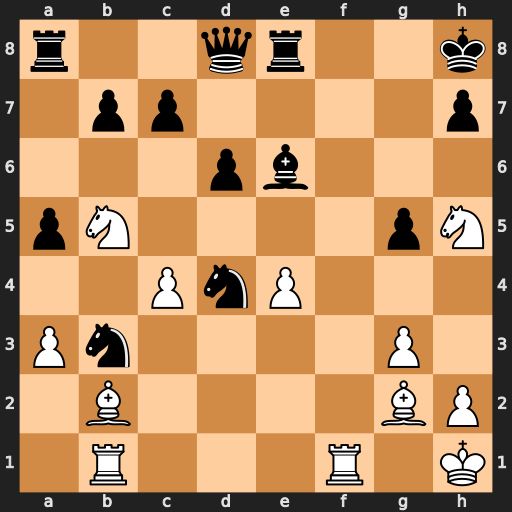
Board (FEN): r2qr2k/1pp4p/3pb3/pN4pN/2PnP3/Pn4P1/1B4BP/1R3R1K
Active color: w
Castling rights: -
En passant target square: -
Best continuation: Nxd4 Nxd4 Bxd4+